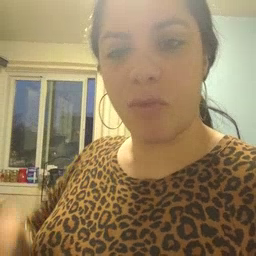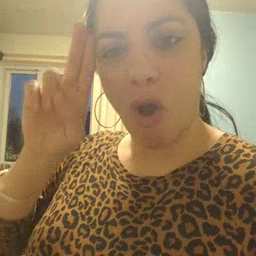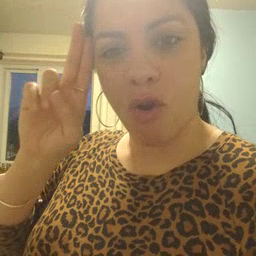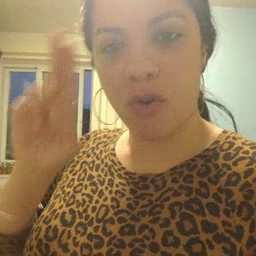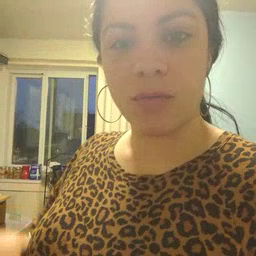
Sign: uncle